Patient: sex F, age 57
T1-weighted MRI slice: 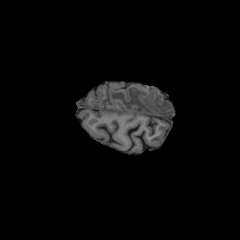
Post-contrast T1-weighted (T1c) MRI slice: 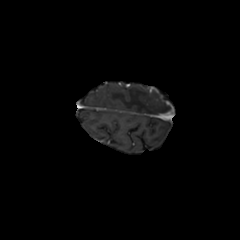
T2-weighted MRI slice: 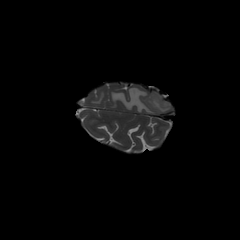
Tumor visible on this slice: yes
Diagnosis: Glioblastoma, IDH-wildtype
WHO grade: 4